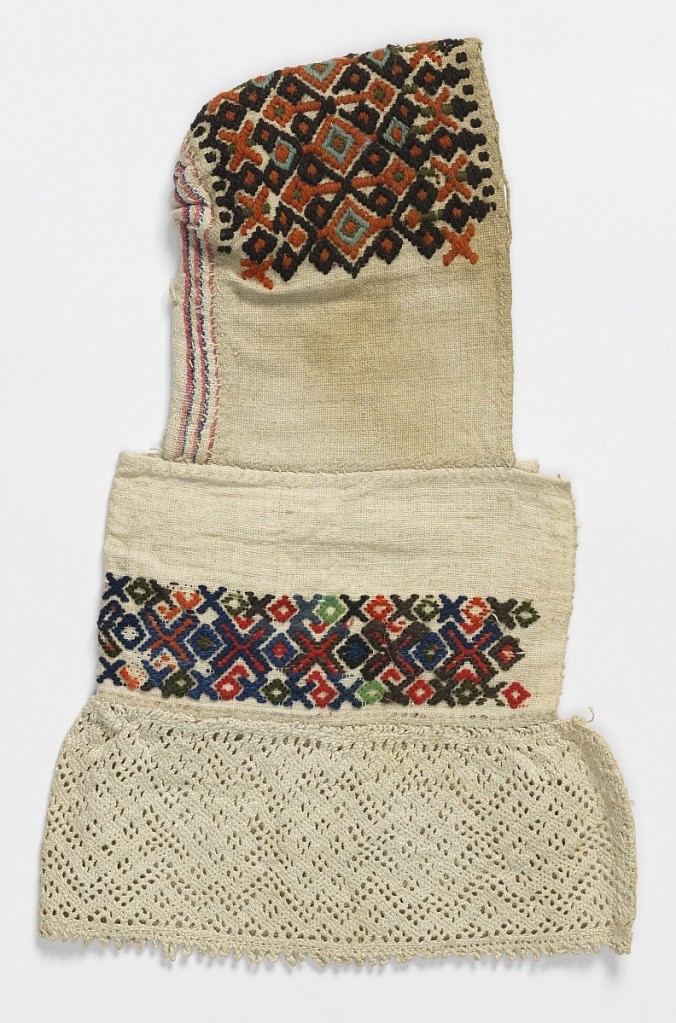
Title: Head covering
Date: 19th century
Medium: linen, wool Technique: embroidered
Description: Head covering of natural colored heavy linen constructed in two pieces and trimmed at the bottom with a wide border of crochet. Top is embroidered with a geometric design in black, orange, blue and green. The bottom has a different geoemtric design in orange, black, blue, green and red.